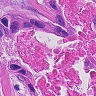
Metastatic tissue present: yes